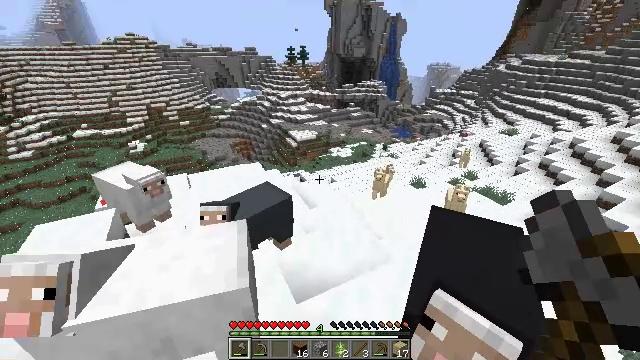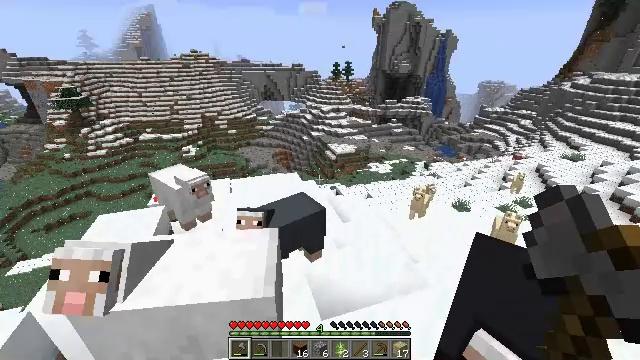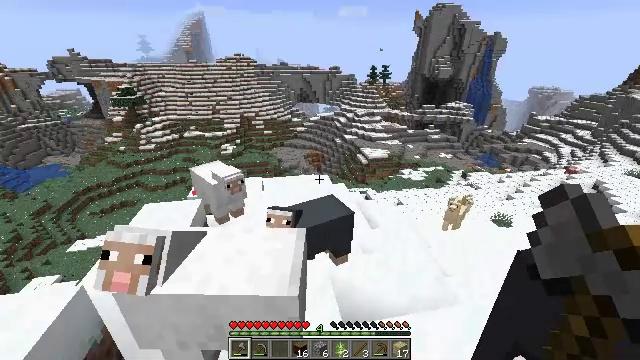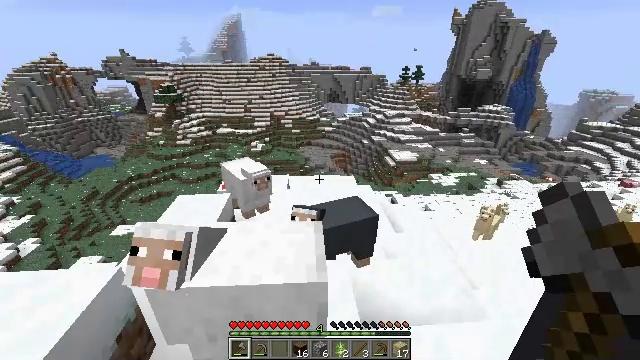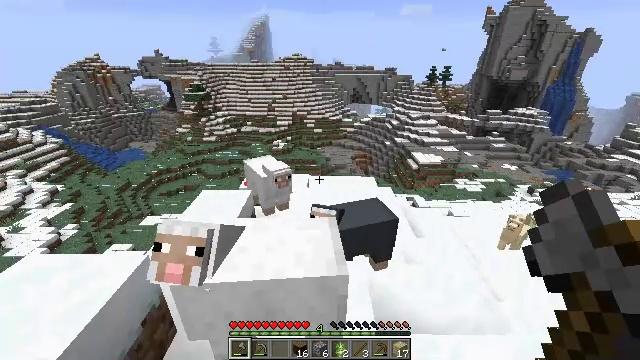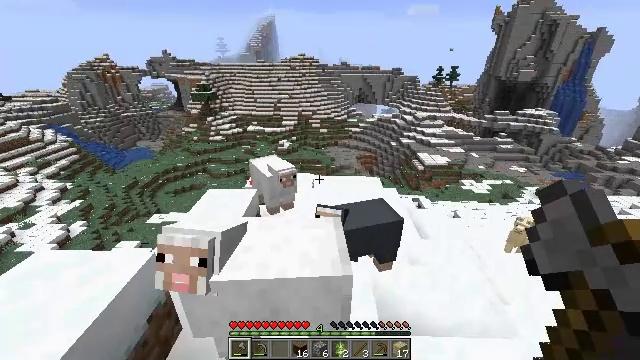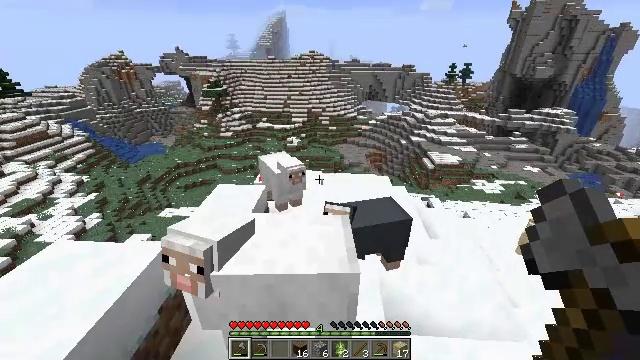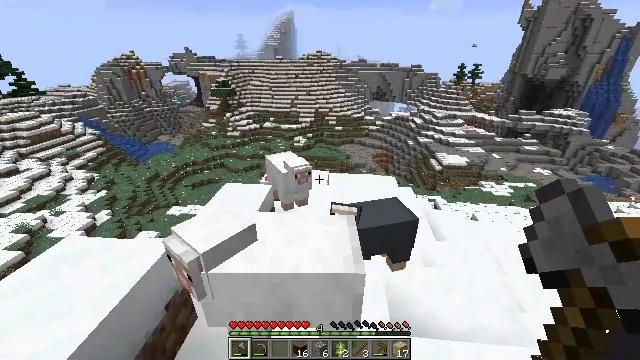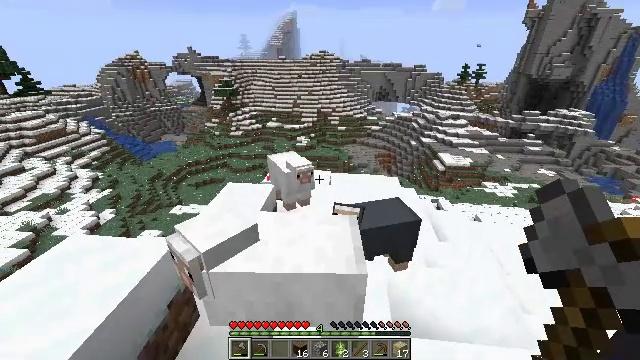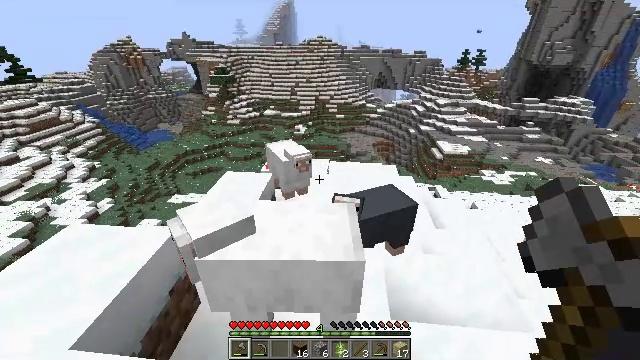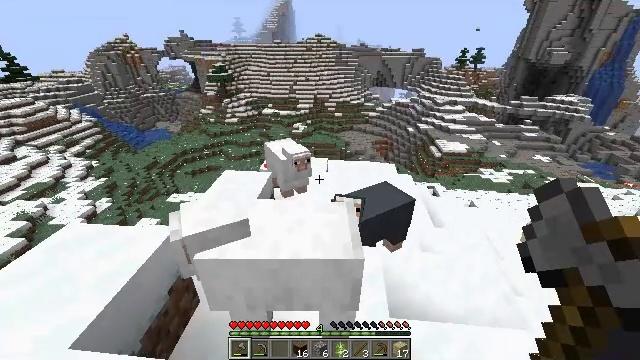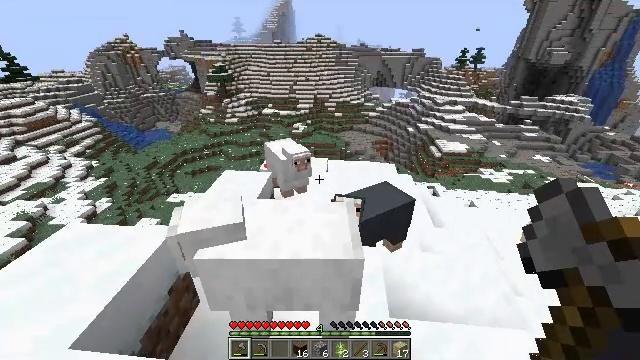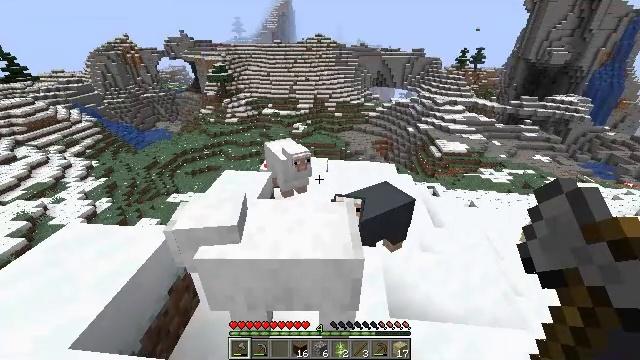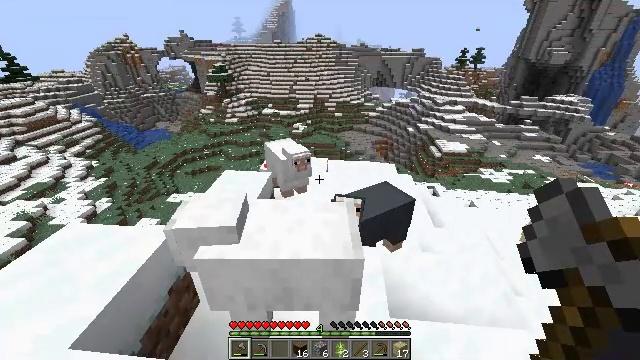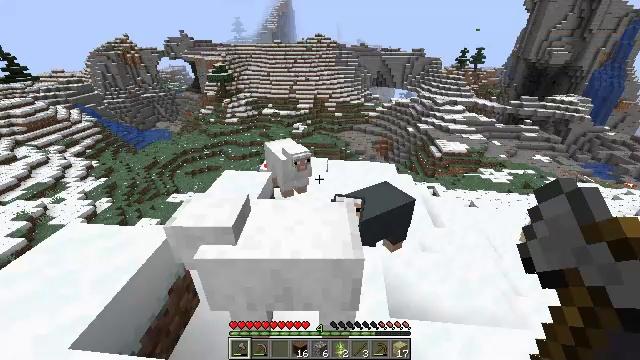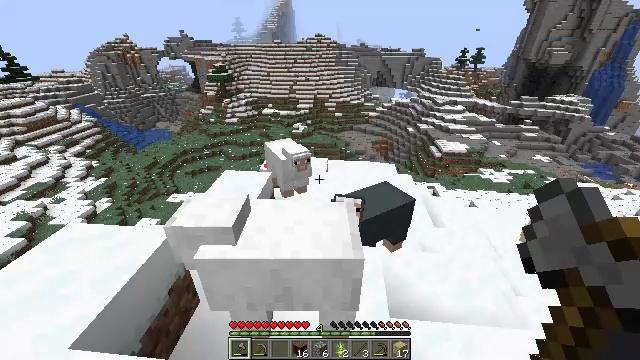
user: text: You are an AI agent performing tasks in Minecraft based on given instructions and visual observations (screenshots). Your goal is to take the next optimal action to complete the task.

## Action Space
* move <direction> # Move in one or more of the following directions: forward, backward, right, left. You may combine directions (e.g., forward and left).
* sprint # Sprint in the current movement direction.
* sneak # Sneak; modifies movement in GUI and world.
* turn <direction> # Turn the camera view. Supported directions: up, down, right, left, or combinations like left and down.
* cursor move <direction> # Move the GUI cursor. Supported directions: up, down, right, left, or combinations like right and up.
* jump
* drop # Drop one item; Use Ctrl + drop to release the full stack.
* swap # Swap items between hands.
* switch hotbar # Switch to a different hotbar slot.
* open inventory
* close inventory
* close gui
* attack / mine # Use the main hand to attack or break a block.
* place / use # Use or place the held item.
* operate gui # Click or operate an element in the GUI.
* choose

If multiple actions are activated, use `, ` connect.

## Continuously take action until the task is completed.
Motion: motion action
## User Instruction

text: Collect the poppy by clicking on it.
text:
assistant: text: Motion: turn left and up
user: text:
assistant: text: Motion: turn left
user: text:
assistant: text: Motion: turn left
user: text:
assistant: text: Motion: turn left
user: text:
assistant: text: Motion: turn left
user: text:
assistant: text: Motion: turn left
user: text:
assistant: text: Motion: turn left
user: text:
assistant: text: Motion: no_op
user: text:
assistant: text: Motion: turn down
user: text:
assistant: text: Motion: no_op
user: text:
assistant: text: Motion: no_op
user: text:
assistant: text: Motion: no_op
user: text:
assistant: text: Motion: no_op
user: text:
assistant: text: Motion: no_op
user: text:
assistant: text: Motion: no_op
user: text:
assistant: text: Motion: no_op
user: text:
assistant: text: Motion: no_op
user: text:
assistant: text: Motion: no_op
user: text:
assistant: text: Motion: turn right and up
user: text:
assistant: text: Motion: turn right
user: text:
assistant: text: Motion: no_op
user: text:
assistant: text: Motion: turn right
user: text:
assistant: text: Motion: turn right
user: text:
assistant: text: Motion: turn right
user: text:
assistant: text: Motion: turn right
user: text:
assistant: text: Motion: no_op
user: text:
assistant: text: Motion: no_op
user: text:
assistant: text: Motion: no_op
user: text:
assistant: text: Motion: no_op
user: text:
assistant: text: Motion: no_op